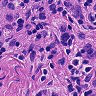
Metastatic tissue present: yes